Question: I have a simple layout in a table that consists of 3 rows. The second column may have either an EditText or a TextView like in the picture below:

Now, my question is how can I align the start of the text in EditText and TextView so that they are visually under each other (the texts, not the controls)? In the image above, the text in the second line starts too much to the left. I don't want to hardcode the padding as it may not work the same way on different devices.
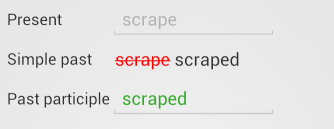
Answer: try setting a padding for the second textview.
'''
android:padding="5dp"
'''